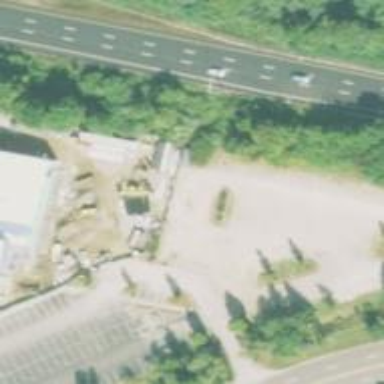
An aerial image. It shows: Parking area.